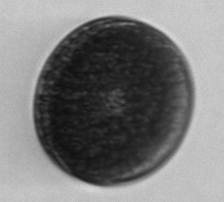
Label: Coscinodiscus